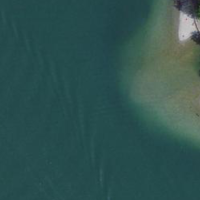
EUNIS habitat code: 14
Species observed at this site:
Mergus merganser
Cygnus olor